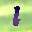
Label: 1